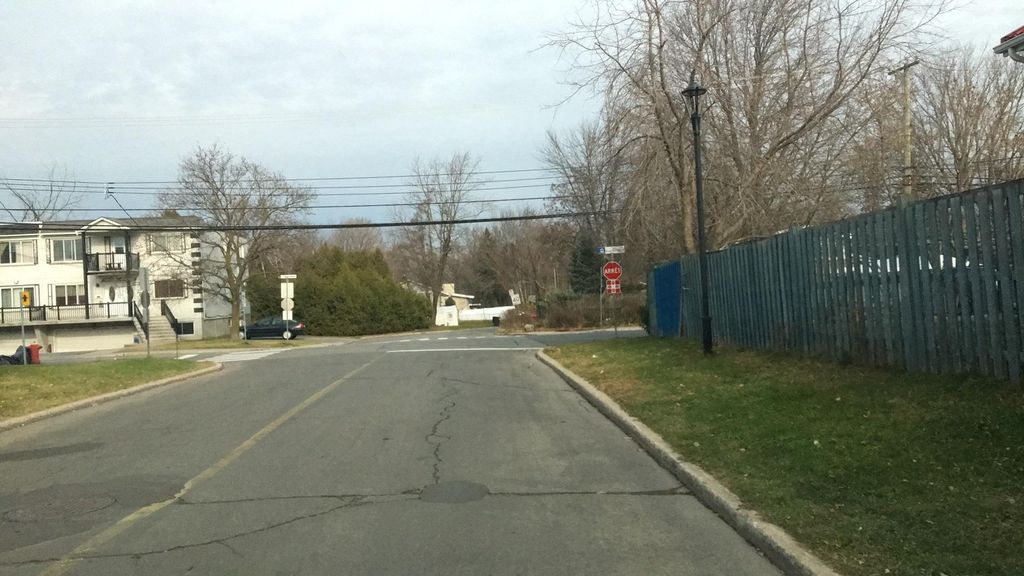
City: montreal